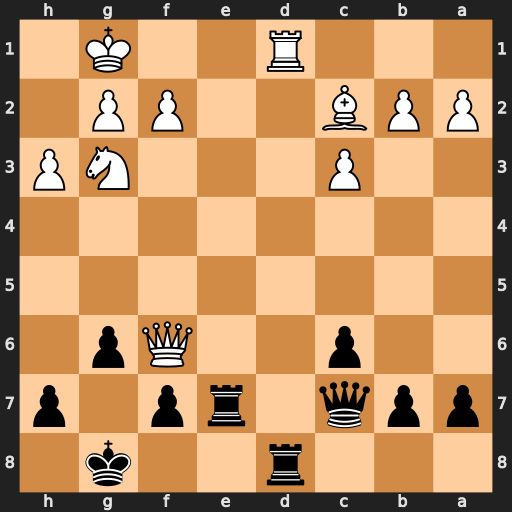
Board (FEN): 3r2k1/ppq1rp1p/2p2Qp1/8/8/2P3NP/PPB2PP1/3R2K1
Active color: b
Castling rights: -
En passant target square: -
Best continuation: Rxd1+ Bxd1 Re1+ Kh2 Rxd1